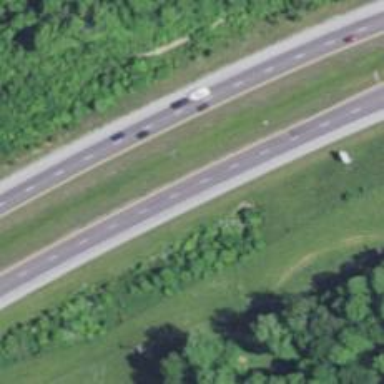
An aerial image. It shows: This image shows trunk highway that functions as expressway.